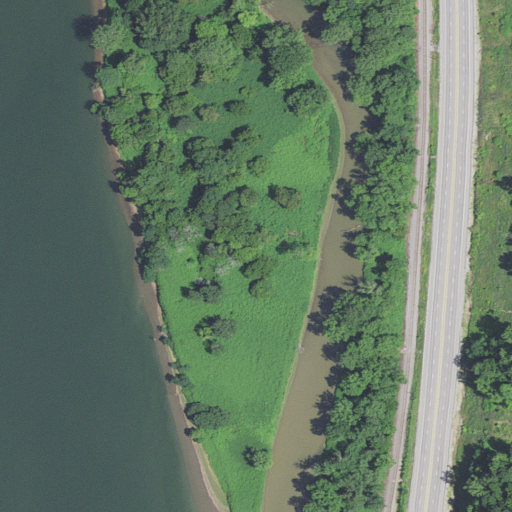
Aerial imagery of island in West Virginia named Captina Island containing open water, deciduous forest, mixed forest, low intensity development, medium intensity development, grassland, open development, herbaceous wetlands, barren land, and evergreen forest